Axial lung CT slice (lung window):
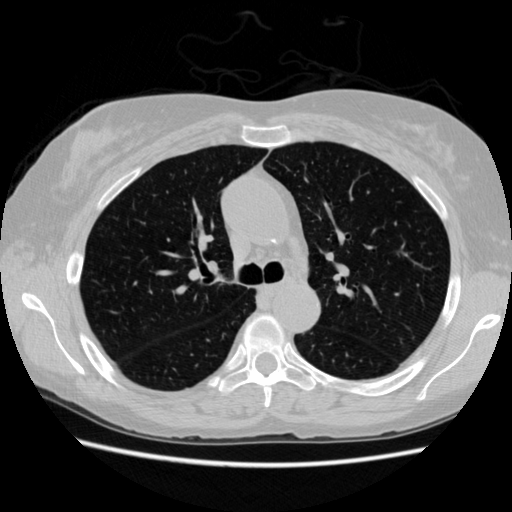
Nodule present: no